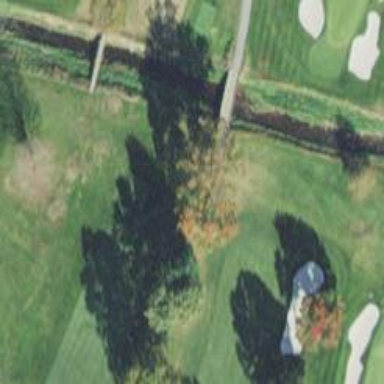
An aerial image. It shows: Path for both roads and golfers.